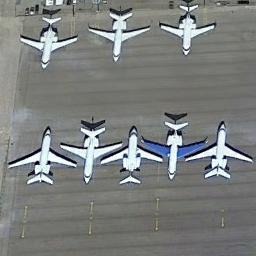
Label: airplane